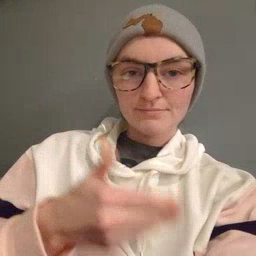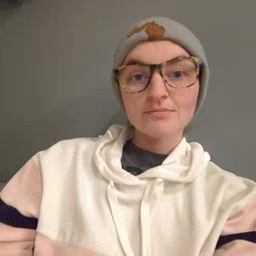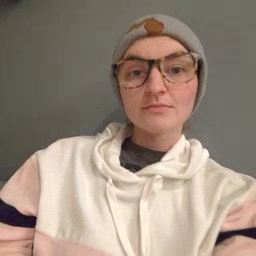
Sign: kitty